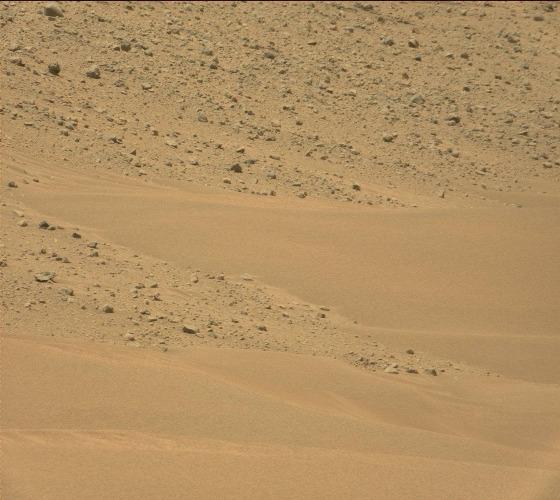
Terrain classes present: Gravel / Sand / Soil, Rock